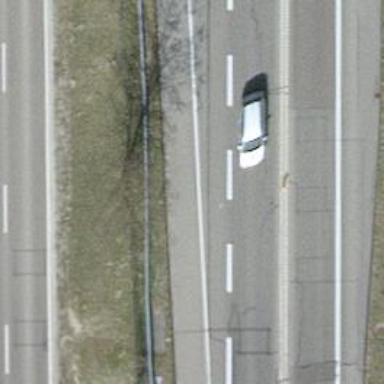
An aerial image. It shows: Asphalt trunk motorway.